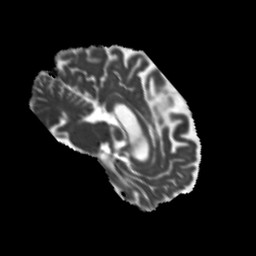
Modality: MD
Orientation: sagittal
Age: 52
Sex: male
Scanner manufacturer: siemens
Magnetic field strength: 3 T
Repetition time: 5.25 s
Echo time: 0.08 s